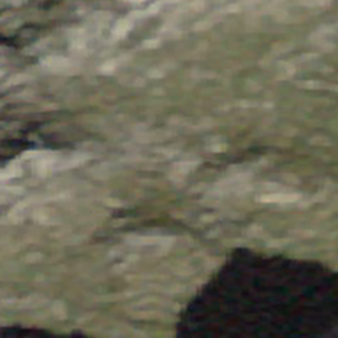
Label: other